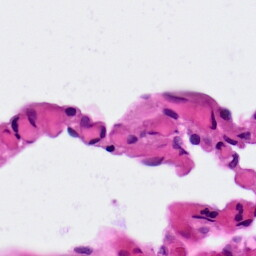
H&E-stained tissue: Lung